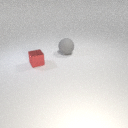
small red metal cube to the left of large gray rubber sphere